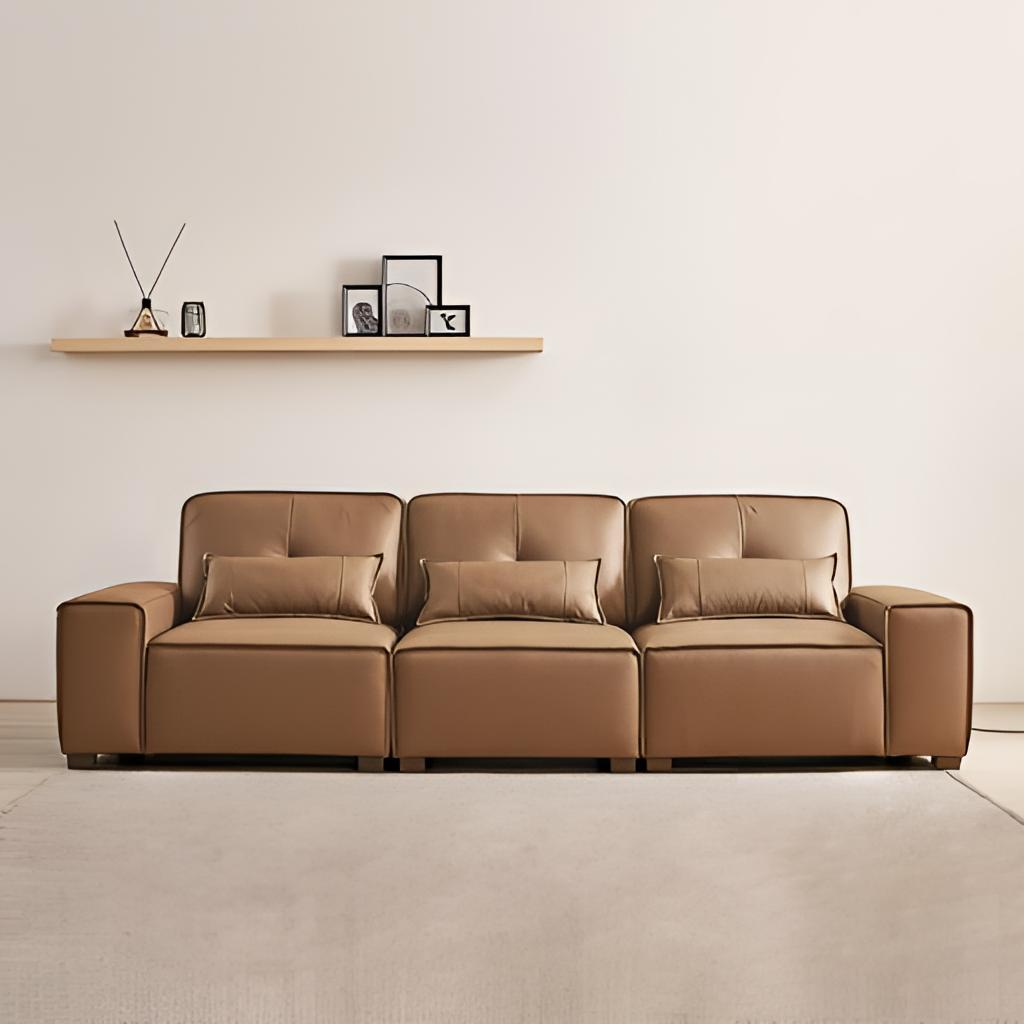
brown leather sofa, living room, paint wallpaper, with solid pattern, minimalist, carpet flooring, with solid pattern